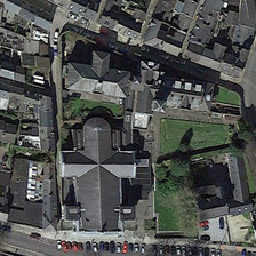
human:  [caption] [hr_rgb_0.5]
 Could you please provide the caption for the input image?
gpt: the cross shape church is close to a road and surrounded by some black buildings .

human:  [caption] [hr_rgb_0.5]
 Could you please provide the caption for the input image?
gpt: Every building has a grey roof, which has a cross shaped church.

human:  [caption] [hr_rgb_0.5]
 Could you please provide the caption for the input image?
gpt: We can see three blocks, and all the buildings have grey roofs, including a cross shaped church.

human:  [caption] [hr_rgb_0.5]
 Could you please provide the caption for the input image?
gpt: we can see a cross shaped church with many cars parks on its roadside .

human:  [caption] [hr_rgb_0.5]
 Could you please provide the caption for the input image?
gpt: We can see three blocks where all the buildings have grey roofs including a church shaped like a cross.